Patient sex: M
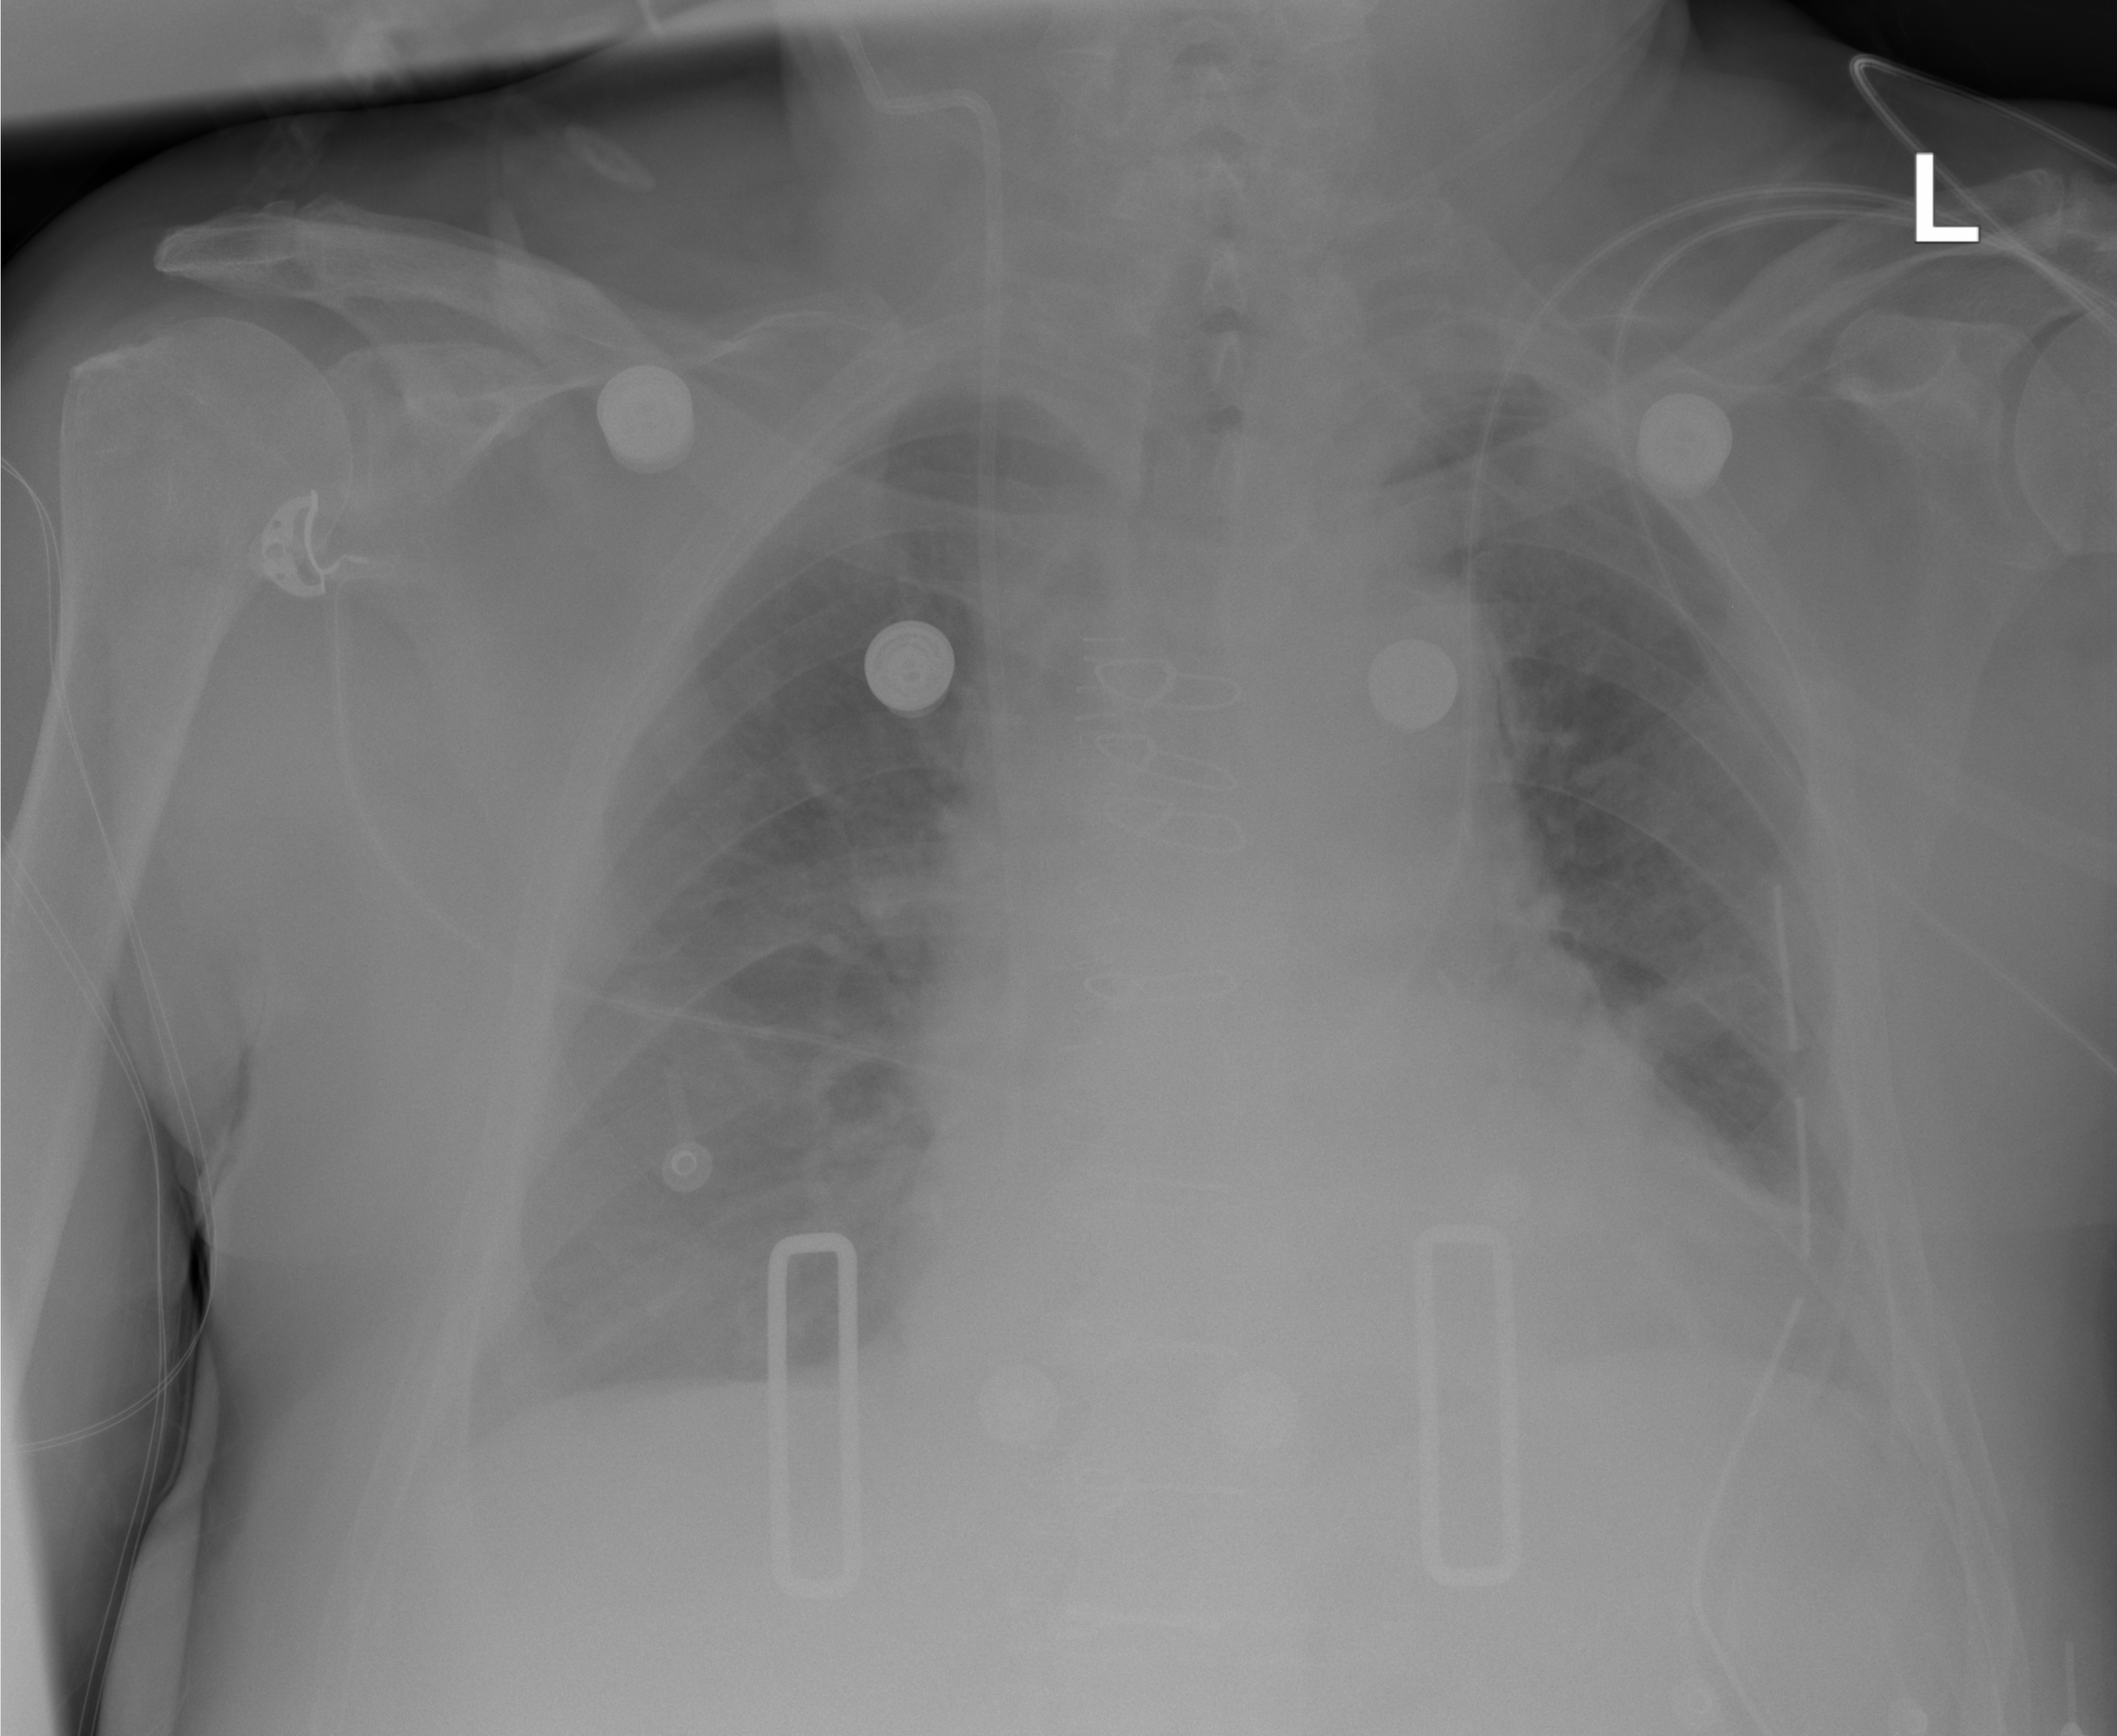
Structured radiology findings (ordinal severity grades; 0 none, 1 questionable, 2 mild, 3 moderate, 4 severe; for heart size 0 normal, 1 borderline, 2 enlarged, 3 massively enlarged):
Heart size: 1
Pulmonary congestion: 2
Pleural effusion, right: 2
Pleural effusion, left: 2
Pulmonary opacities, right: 0
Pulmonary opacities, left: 0
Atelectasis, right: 2
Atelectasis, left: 2